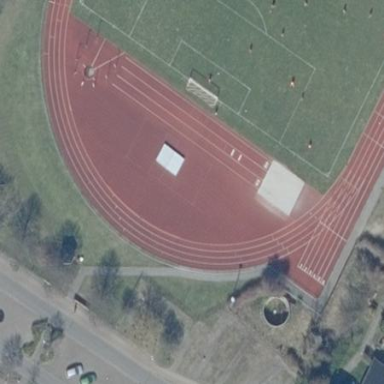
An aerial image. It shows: Athletics pitch used for leisure sports activities.